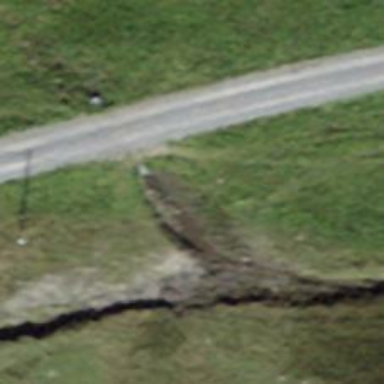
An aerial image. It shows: Culvert tunnel.